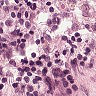
Metastatic tissue present: no